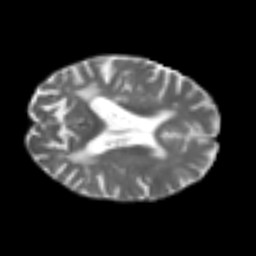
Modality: T2w
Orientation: axial
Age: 61
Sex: female
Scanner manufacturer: siemens
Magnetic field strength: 3 T
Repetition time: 4.987 s
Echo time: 0.0792 s